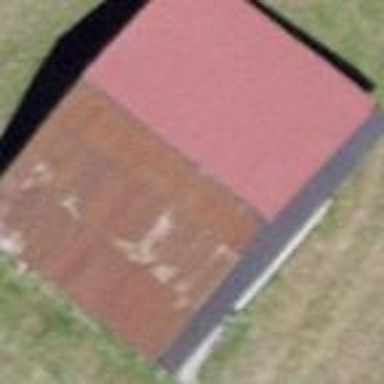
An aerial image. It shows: Rural barn.